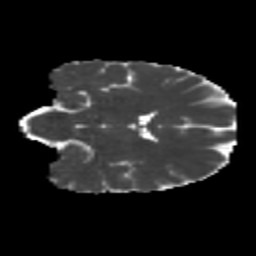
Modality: MD
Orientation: coronal
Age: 38
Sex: female
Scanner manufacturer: siemens
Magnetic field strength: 3 T
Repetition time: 1.8 s
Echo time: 0.07 s